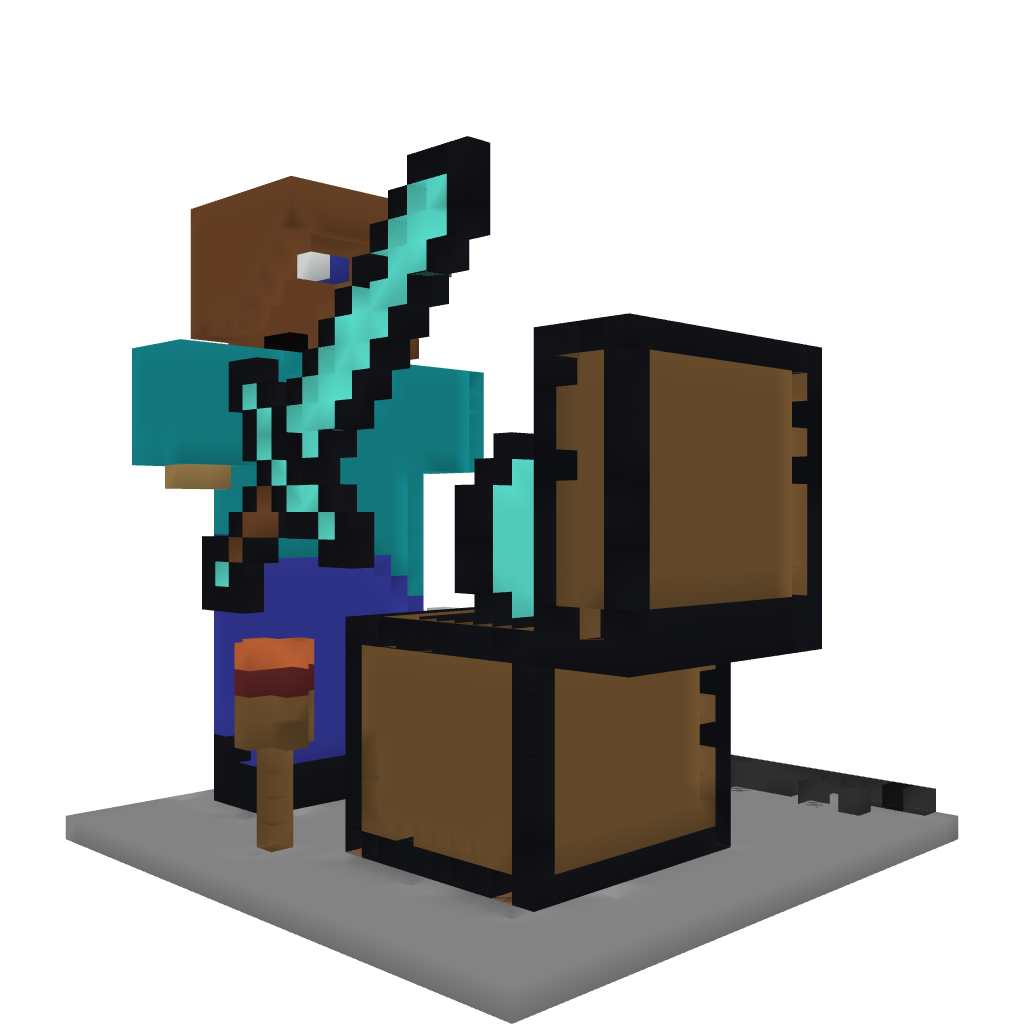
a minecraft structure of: Steve Holding a Sword [FIXED*]